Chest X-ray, AP view. Patient: 49 years old, sex F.
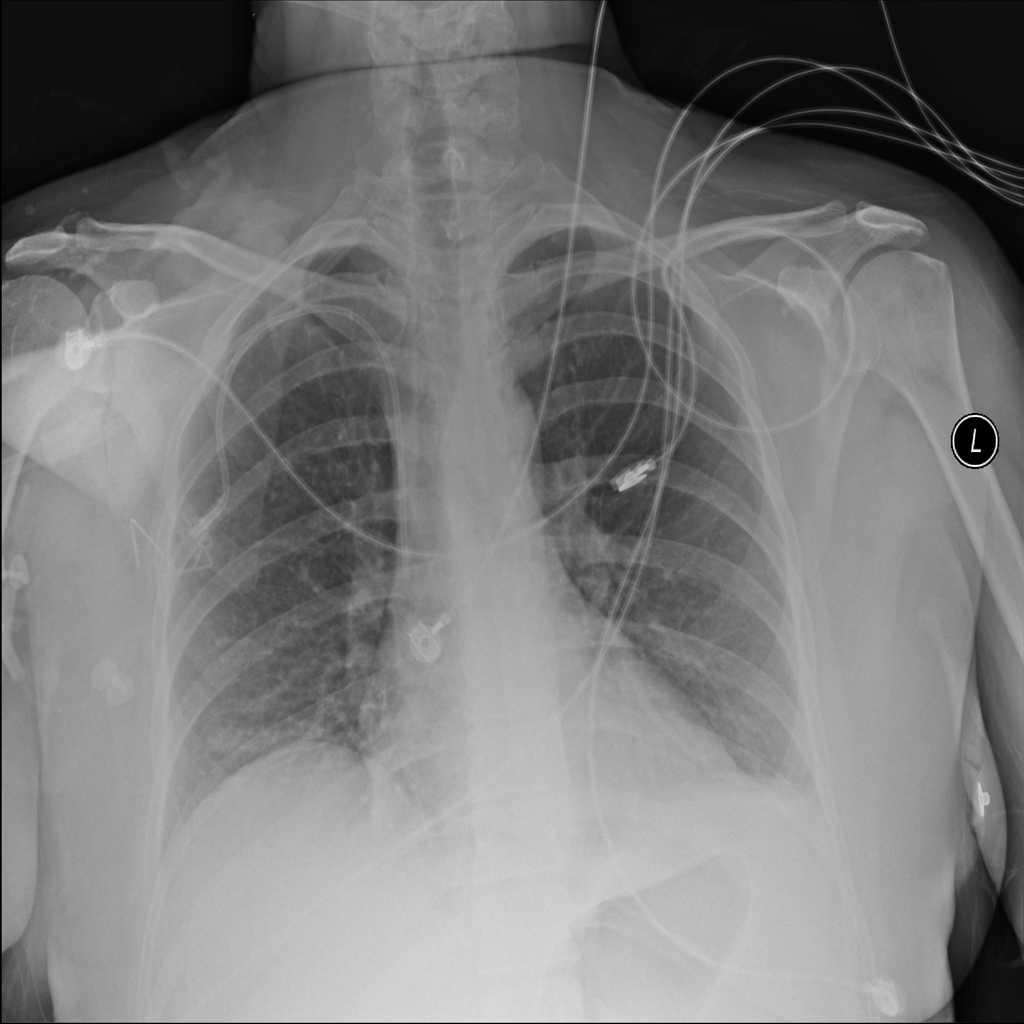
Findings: Atelectasis